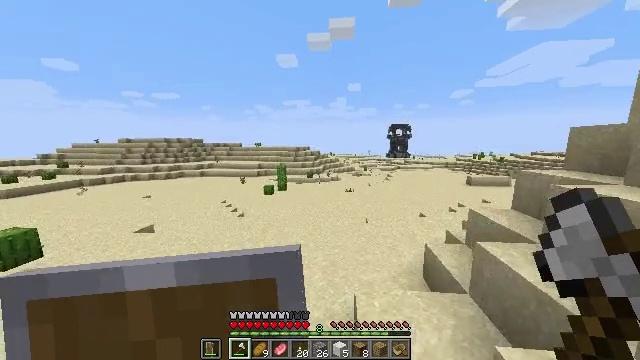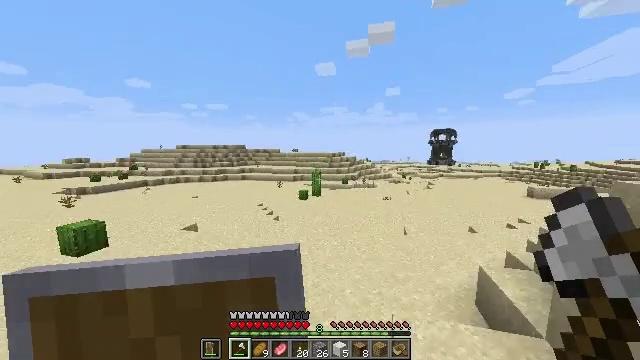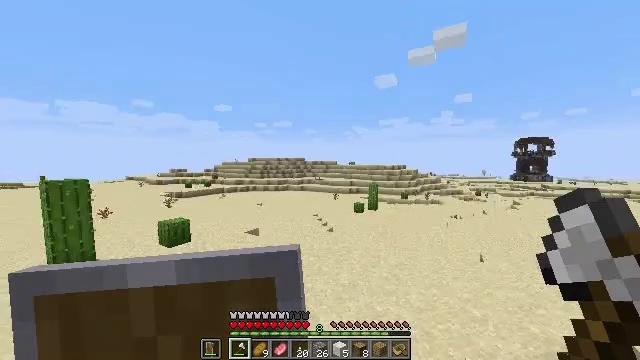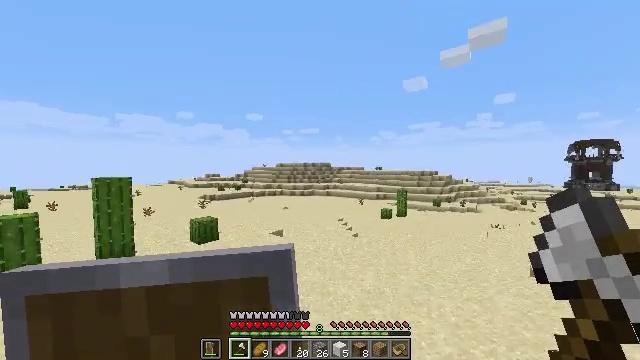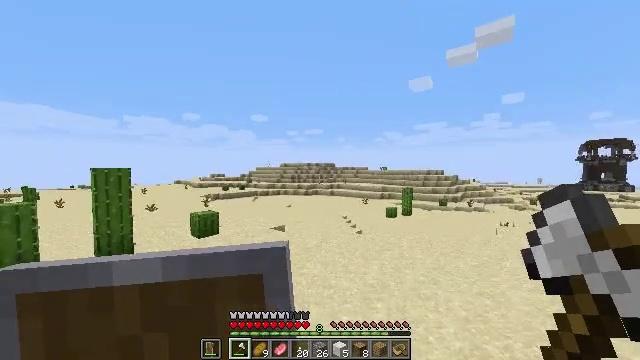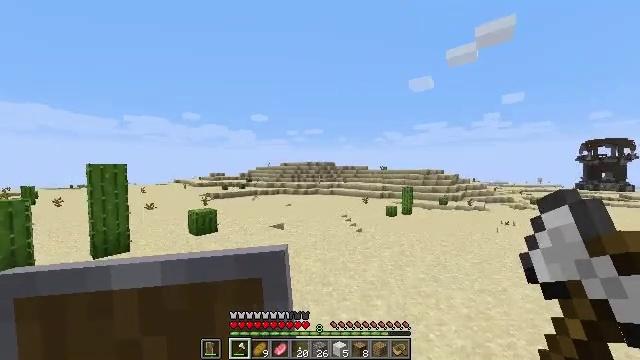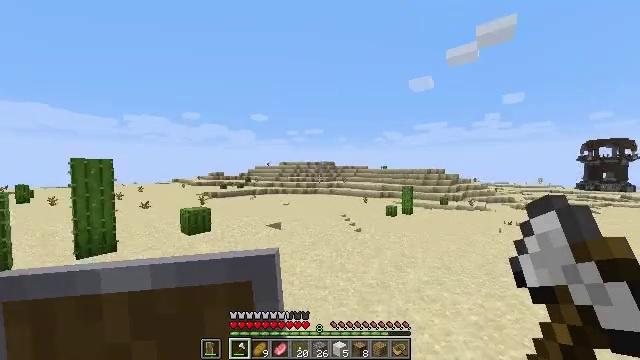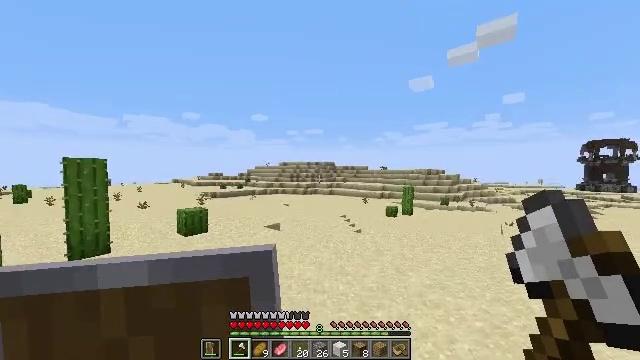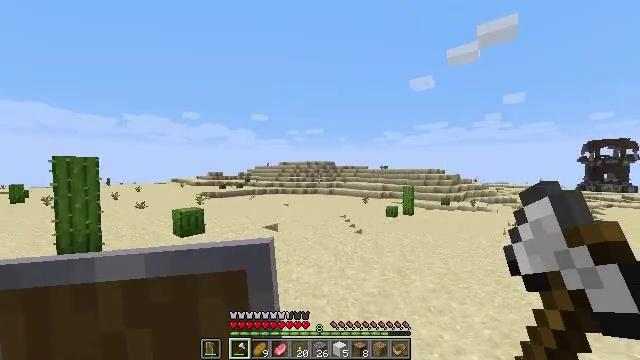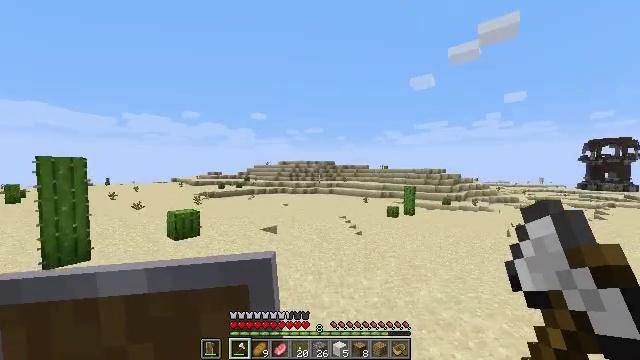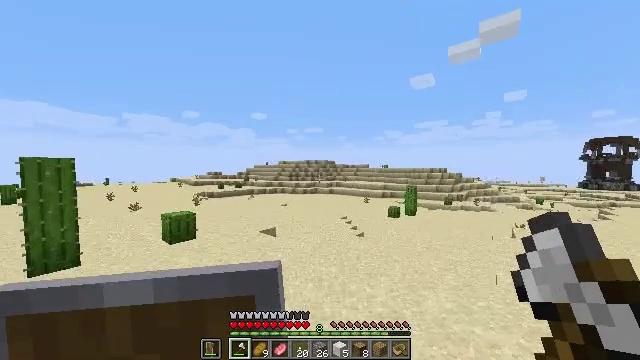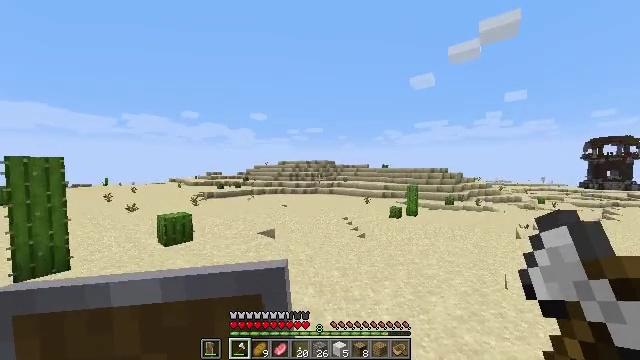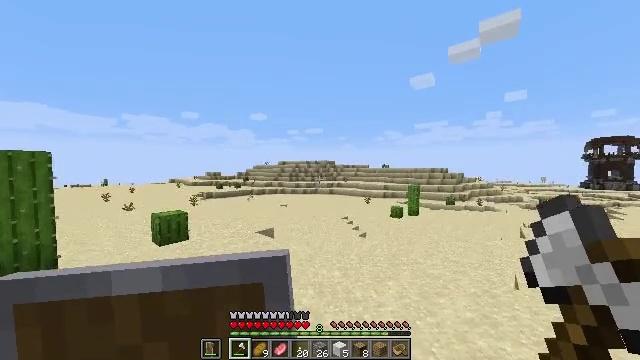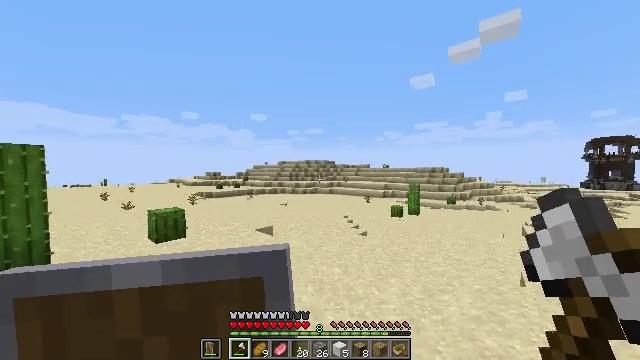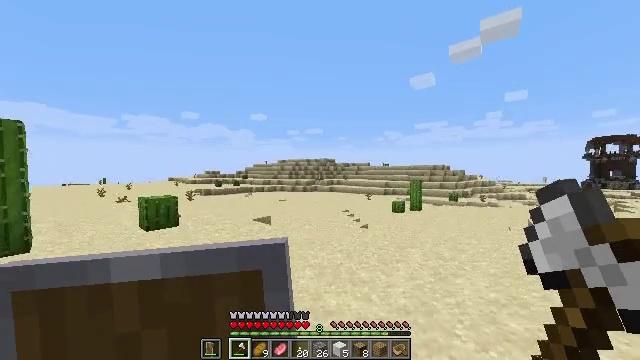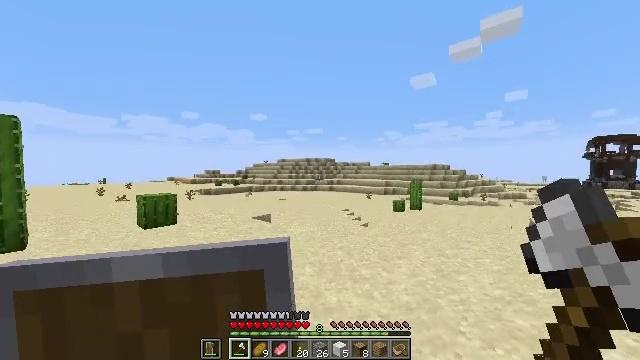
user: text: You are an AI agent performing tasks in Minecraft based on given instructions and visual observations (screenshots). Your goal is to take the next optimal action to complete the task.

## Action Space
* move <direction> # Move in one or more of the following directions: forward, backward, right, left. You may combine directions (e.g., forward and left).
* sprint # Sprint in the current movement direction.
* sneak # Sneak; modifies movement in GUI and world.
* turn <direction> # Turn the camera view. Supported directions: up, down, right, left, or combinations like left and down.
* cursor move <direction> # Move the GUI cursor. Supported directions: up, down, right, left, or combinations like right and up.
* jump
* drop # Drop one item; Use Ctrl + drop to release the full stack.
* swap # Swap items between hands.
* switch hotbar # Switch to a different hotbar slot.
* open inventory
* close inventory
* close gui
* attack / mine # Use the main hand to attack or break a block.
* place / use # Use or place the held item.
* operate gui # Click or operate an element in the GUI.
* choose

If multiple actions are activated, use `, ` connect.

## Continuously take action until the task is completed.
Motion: motion action
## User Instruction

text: Break the dead bush for sticks.
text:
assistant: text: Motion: move forward, turn left and up
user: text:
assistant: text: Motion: move forward, turn left and up
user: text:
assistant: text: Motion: move forward, turn left and up
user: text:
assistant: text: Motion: move forward, turn left
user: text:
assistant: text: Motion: move forward
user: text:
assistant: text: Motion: move forward
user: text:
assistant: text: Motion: move forward
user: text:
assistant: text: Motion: move forward
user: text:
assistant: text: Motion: move forward
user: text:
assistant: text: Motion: move forward
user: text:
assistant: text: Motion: move forward
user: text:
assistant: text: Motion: move forward
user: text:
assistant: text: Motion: move forward
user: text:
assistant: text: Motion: move forward
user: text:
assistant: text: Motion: move forward
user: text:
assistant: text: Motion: move forward
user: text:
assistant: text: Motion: move forward
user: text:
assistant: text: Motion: move forward
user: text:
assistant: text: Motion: move forward
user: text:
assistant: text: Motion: move forward
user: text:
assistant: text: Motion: move forward, turn right
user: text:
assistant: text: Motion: move forward, turn right and down
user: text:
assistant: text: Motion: move forward, turn right and down
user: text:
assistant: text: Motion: move forward, turn right and down
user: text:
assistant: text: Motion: move forward
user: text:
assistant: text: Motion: move forward
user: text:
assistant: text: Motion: move forward
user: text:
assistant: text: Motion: move forward
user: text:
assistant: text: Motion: move forward
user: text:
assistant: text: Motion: move forward